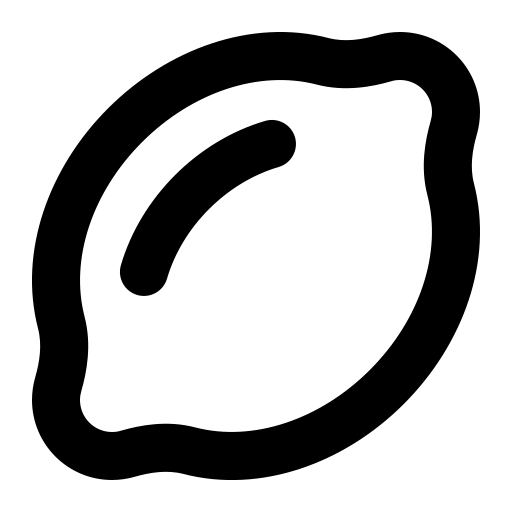
Tags: icon, FontAwesome, fa-icon, outline, lemon